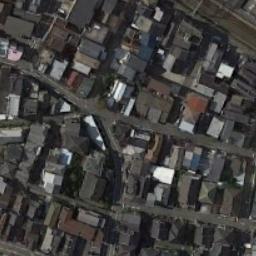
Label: dense_residential